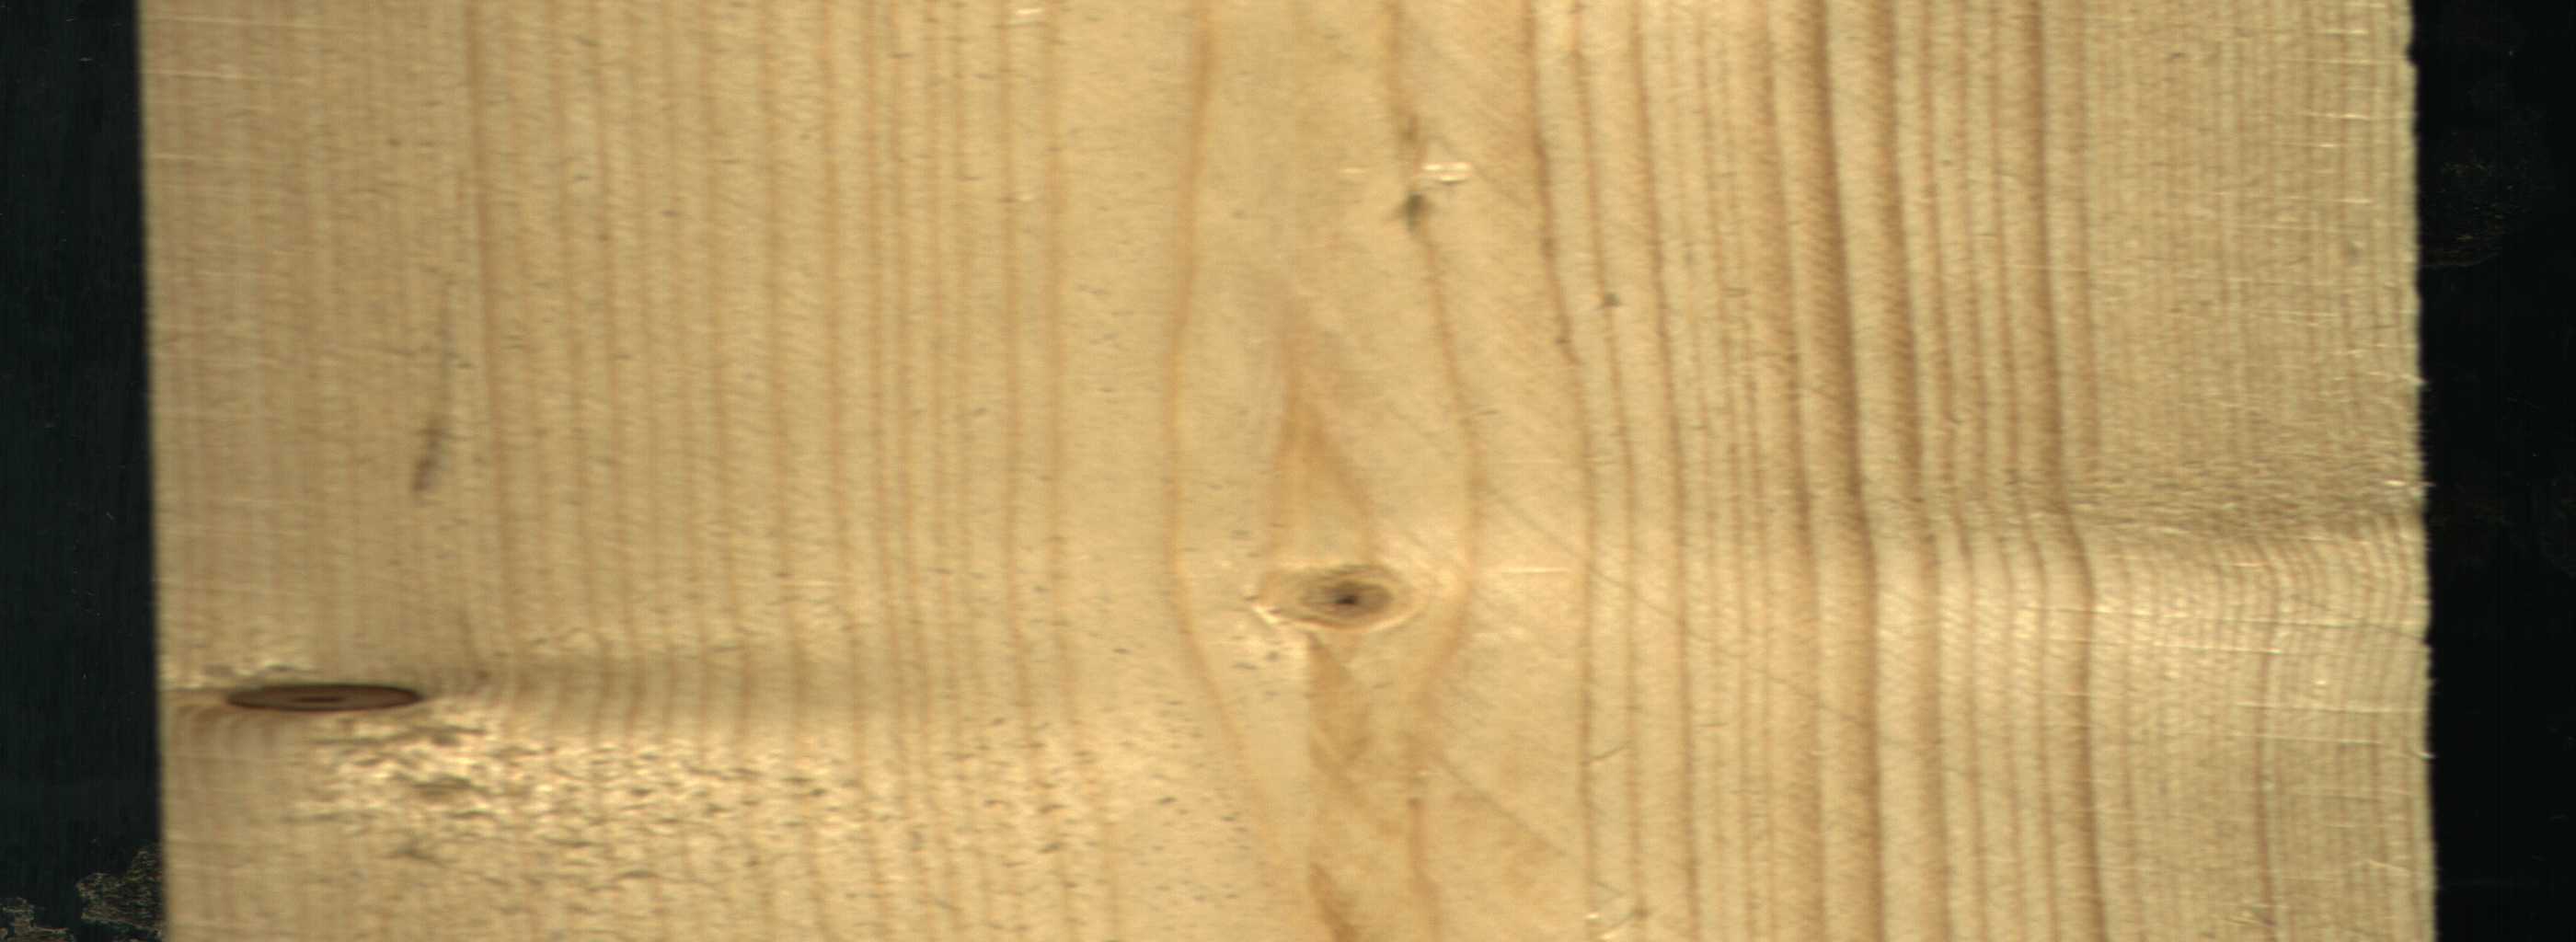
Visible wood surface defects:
Dead_Knot
Live_Knot